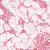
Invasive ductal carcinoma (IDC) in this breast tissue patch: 0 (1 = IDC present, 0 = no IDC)